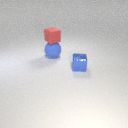
large blue rubber sphere to the left of small blue metal cube